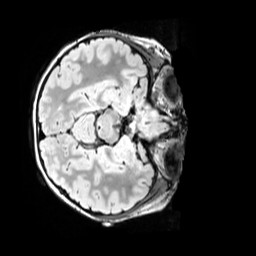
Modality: FLAIR
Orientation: axial
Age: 11
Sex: female
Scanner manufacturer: siemens
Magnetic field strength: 3 T
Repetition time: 5 s
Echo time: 0.388 s